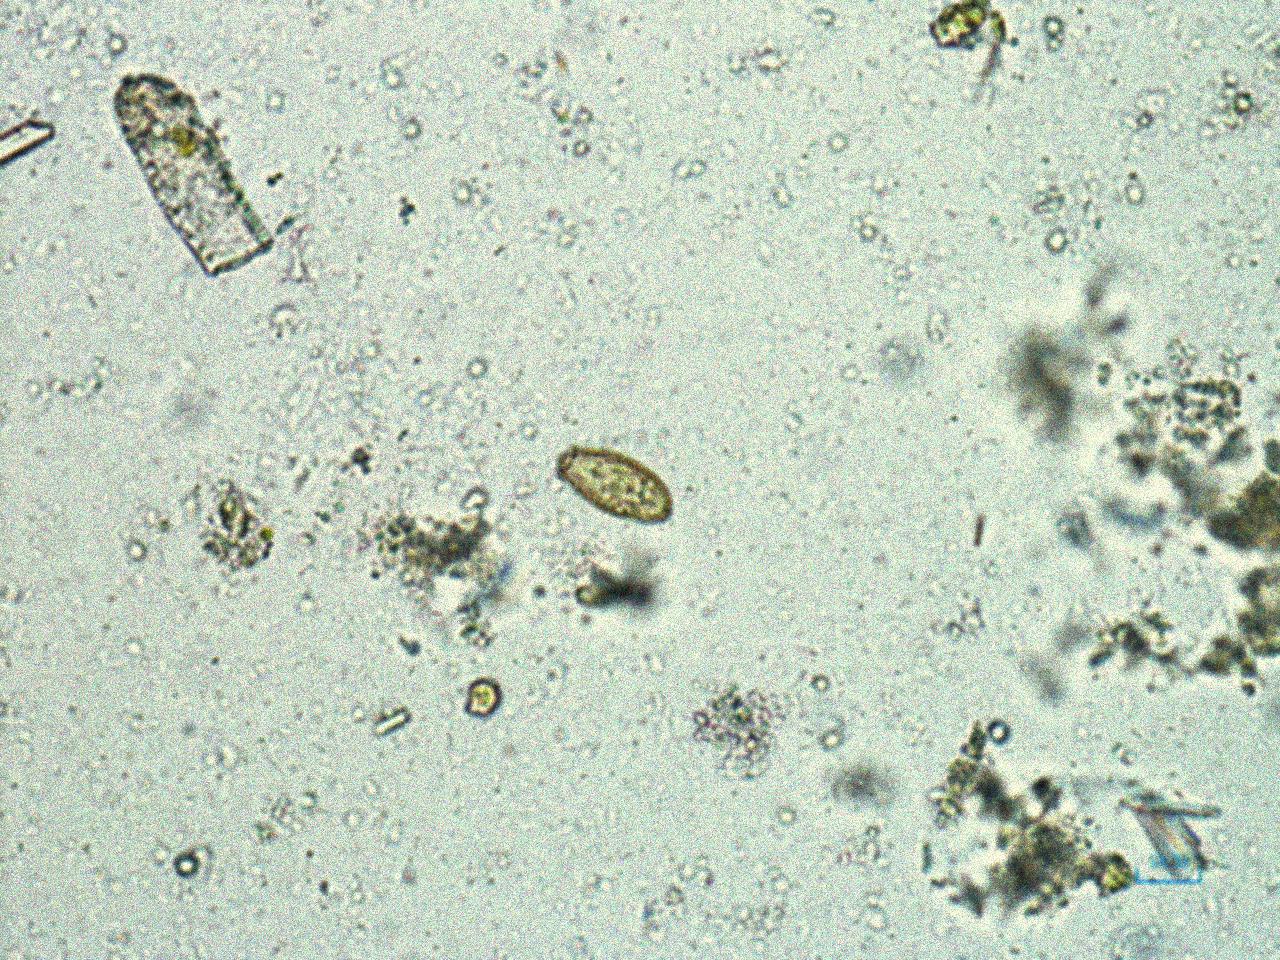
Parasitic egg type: Opisthorchis viverrine